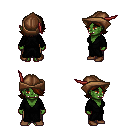
a pixel art fantasy rpg character, female body template, orc, green skin, gray robe, robe skirt, brown swoop hairstyle, leather cap, brown shoes, four views (front, back, left, right), 2x2 character sprite sheet, small pixel art, hard edges, no anti-aliasing